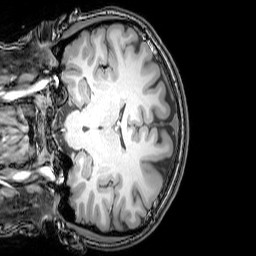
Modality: T1w
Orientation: coronal
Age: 25
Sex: female
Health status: healthy
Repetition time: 0.081 s
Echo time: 0.037 s